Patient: sex F, age 48
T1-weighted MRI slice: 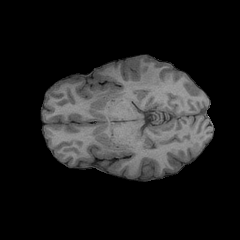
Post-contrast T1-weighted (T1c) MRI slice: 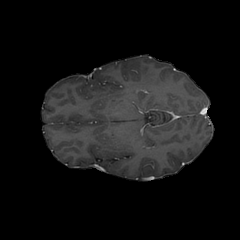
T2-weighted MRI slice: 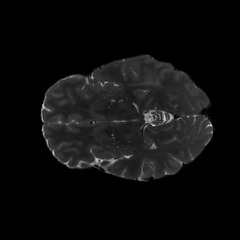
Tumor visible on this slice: yes
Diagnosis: Astrocytoma, IDH-mutant
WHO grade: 3